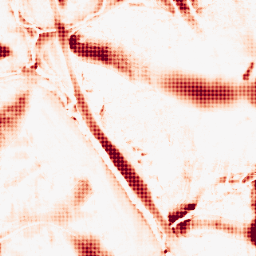
Category: morphological
Decomposition family: morphological_ellipse
Decomposition parameters: operation: opening
width: 50
height: 50
Upsampling method: sinc_hamming
Upsampling parameters: scale: 8
kernel_size: 8
Upsampling scale: 8